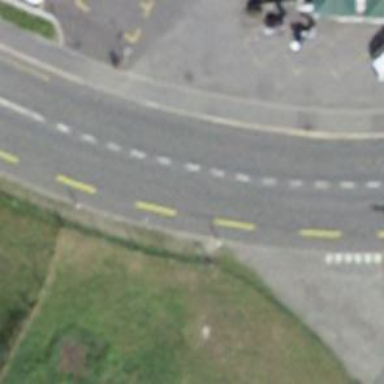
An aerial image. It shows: Bus stop with designated stop position for public transport.